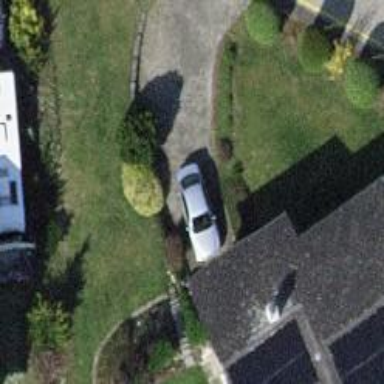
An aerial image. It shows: Garden tree with needle-leaved evergreen foliage.